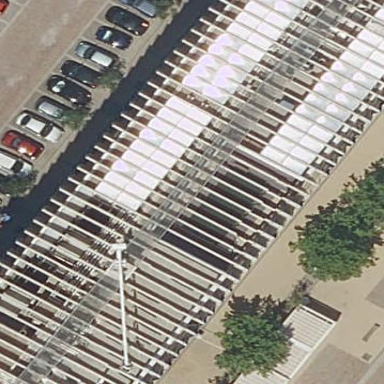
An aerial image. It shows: Office building.